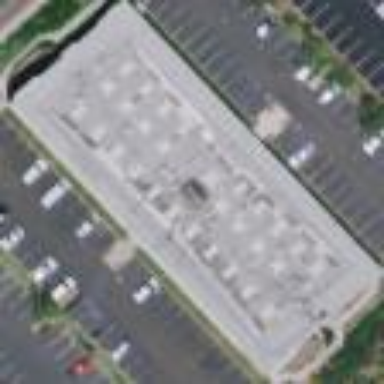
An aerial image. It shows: Office building.